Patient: sex M, age 53
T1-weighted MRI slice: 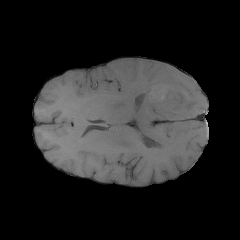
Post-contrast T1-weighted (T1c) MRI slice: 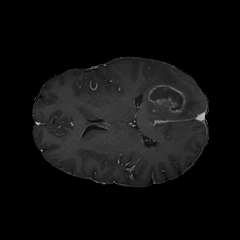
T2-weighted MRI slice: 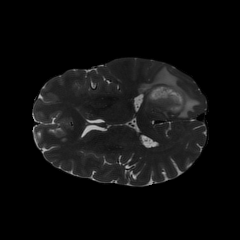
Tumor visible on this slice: yes
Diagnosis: Glioblastoma, IDH-wildtype
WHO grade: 4